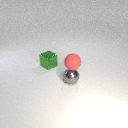
small red rubber sphere above small gray metal sphere